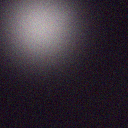
Screen state: off